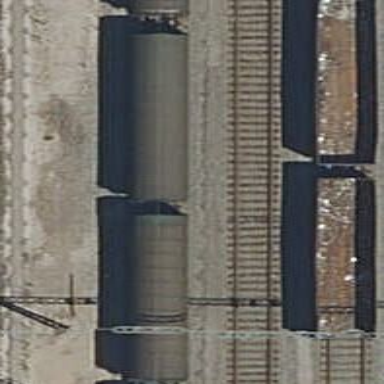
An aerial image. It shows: Rail yard with electrified contact lines for the trains.